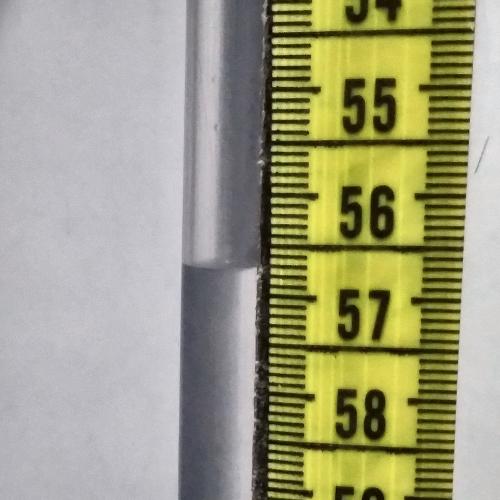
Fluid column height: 56.7 cm